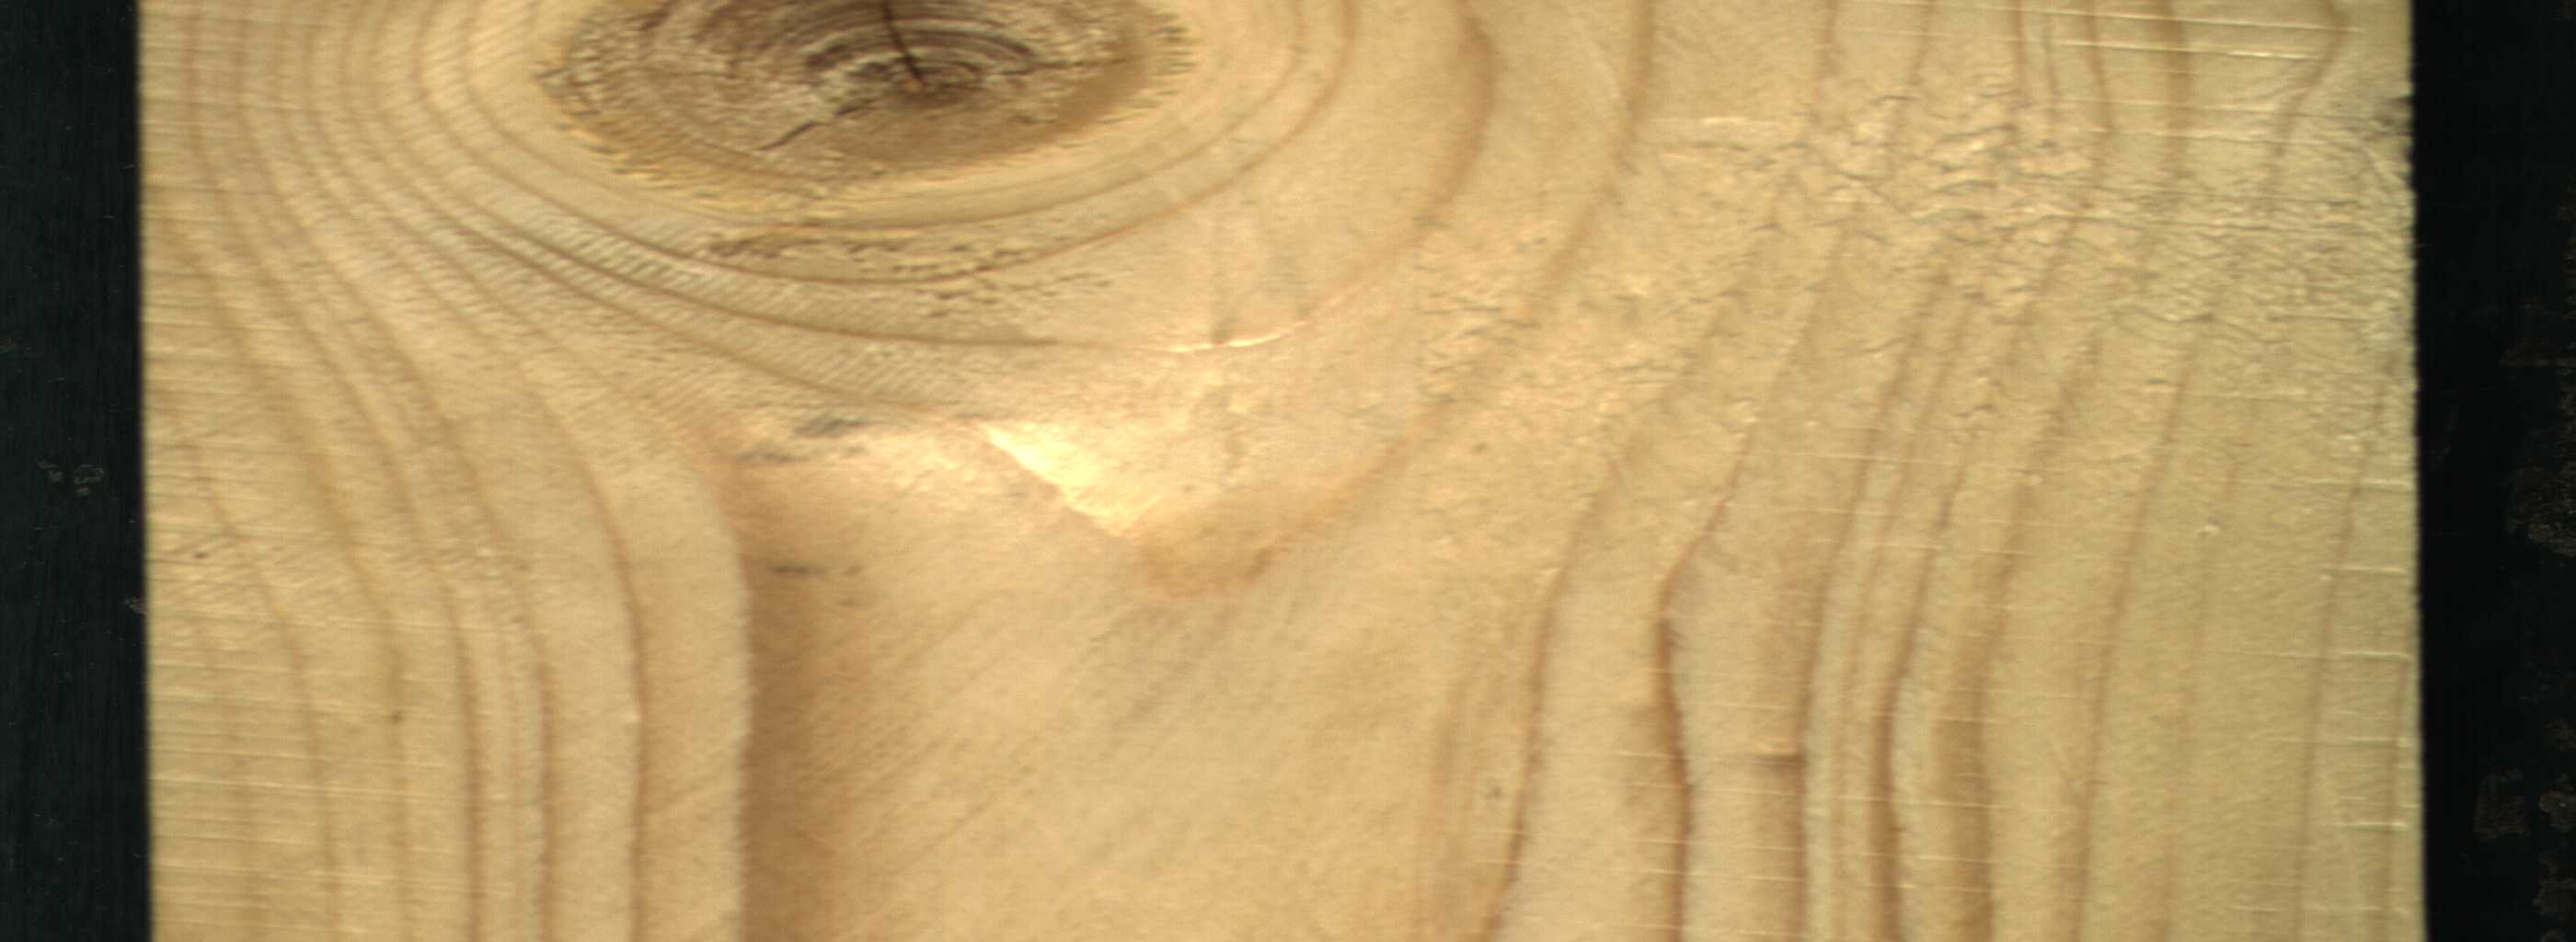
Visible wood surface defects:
knot_with_crack